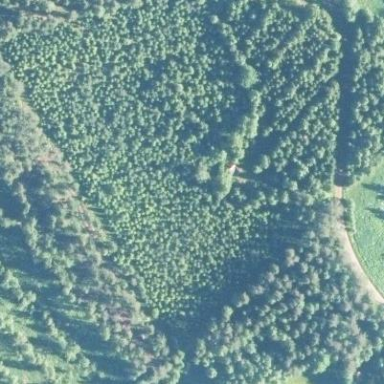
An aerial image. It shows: Lush forest area covered with woodland.